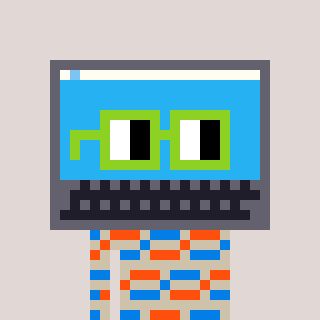
a pixel art character with square light green glasses, a laptop-shaped head and a bege-colored body on a warm background